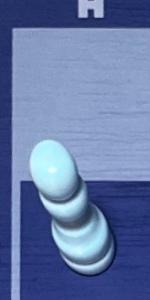
Label: Pawn_White